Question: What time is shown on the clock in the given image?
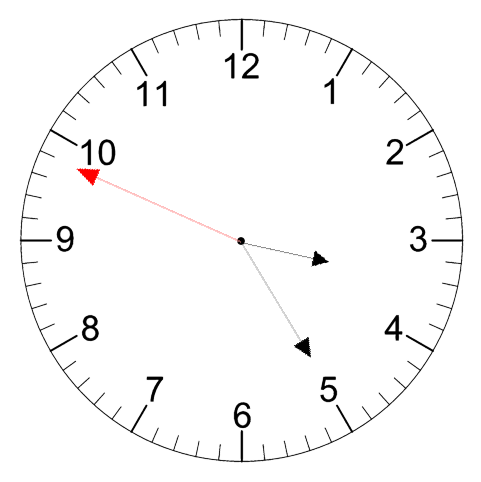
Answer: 03:24:49